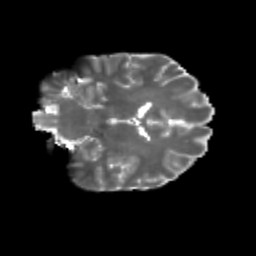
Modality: T2w
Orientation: coronal
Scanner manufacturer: siemens
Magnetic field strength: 3 T
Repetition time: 4.16 s
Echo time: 0.0806 s